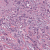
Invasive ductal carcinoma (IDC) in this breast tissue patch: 1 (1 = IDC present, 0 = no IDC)